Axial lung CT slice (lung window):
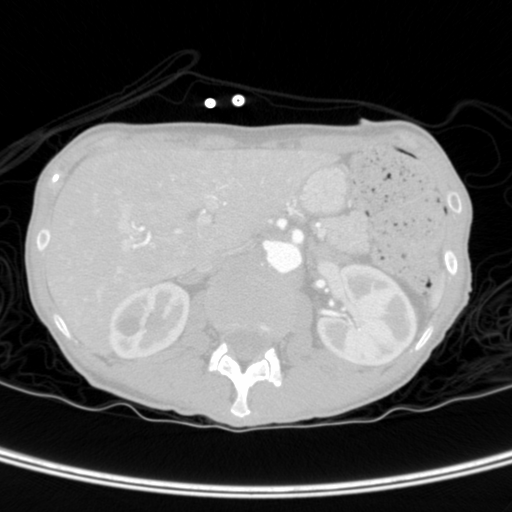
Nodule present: no